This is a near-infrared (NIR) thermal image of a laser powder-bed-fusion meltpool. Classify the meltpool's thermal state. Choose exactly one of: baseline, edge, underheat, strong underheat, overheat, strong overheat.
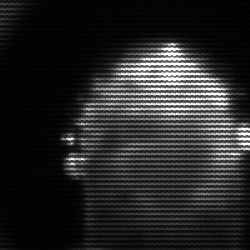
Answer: baseline